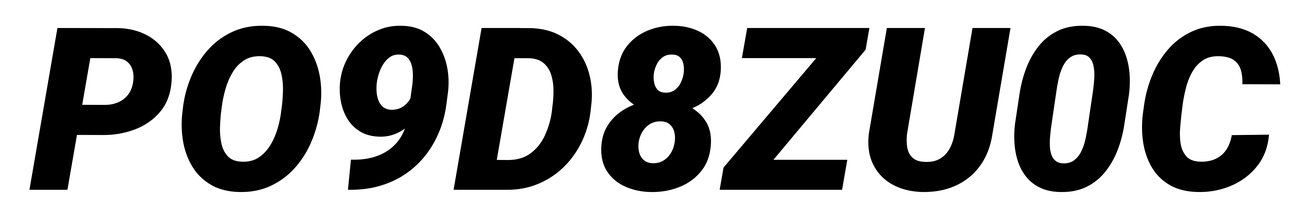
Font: Roboto-Italic_Black_Italic